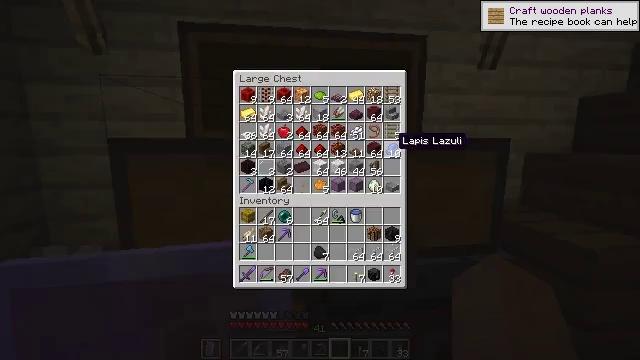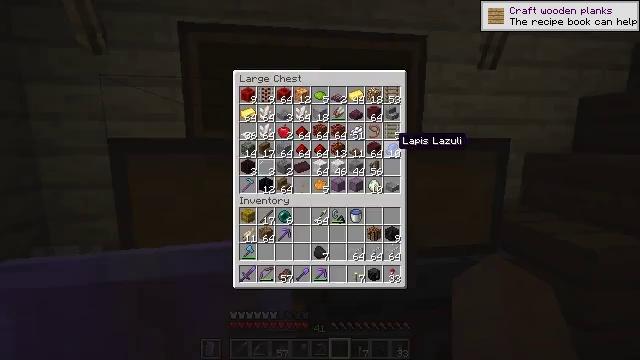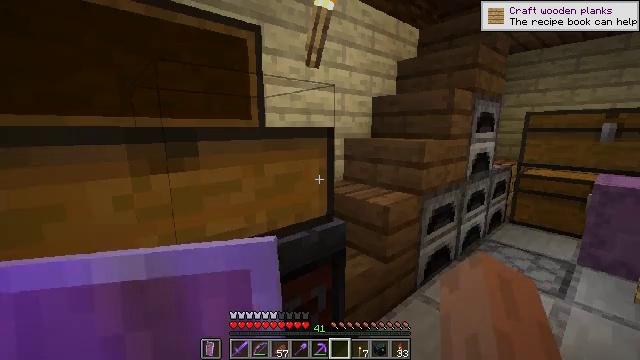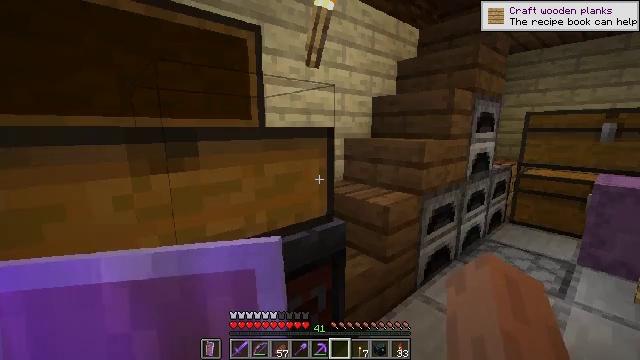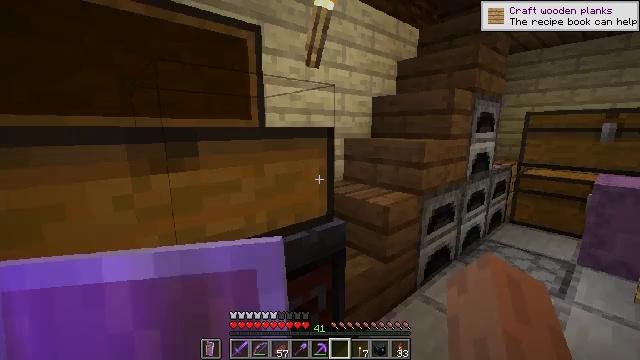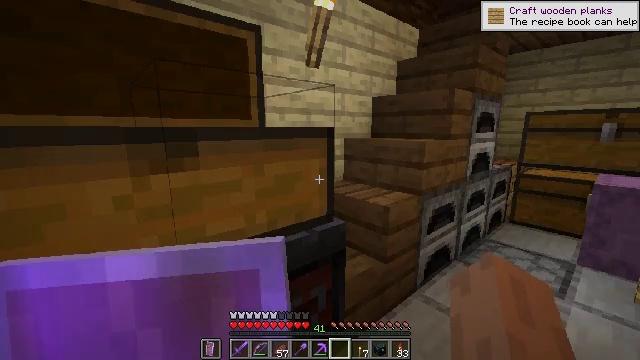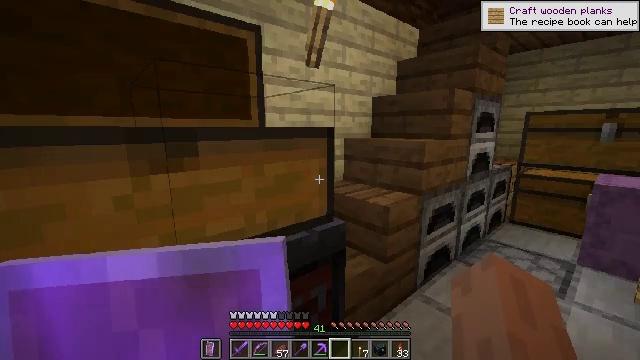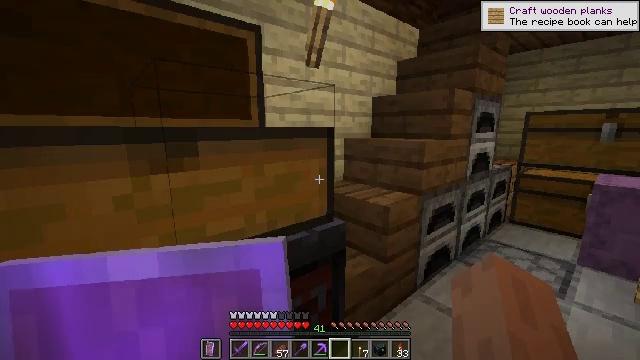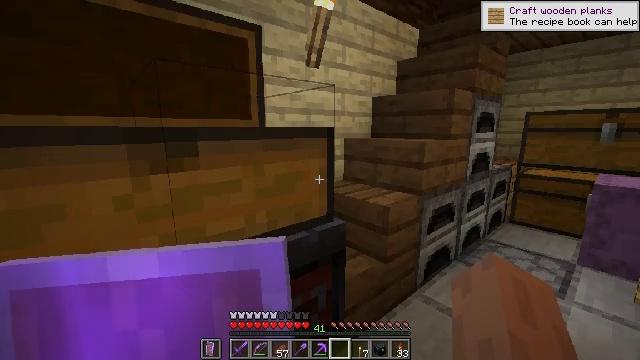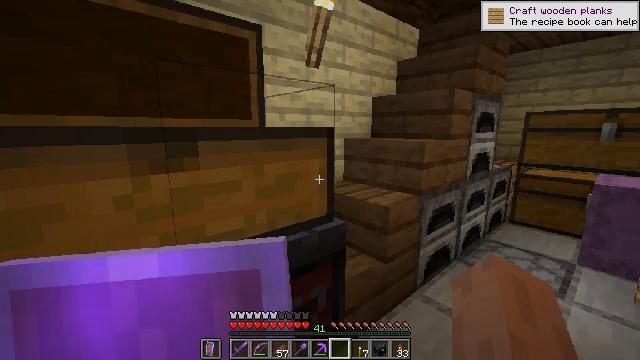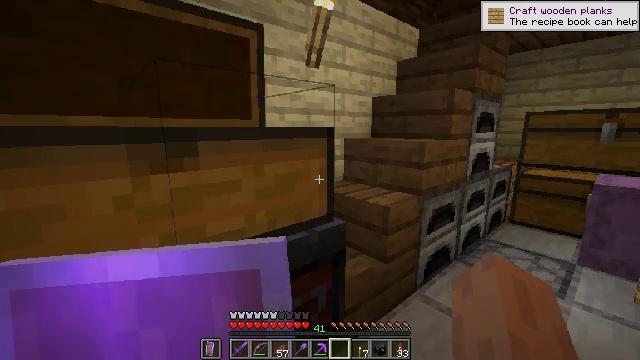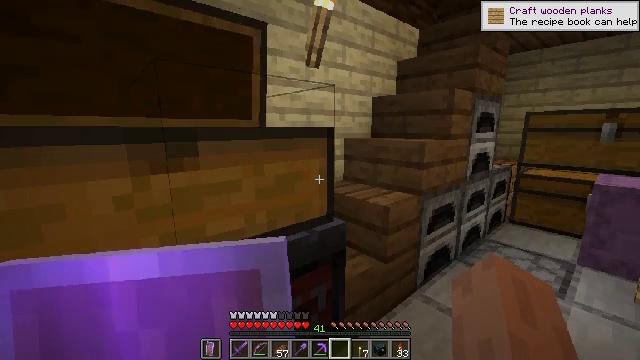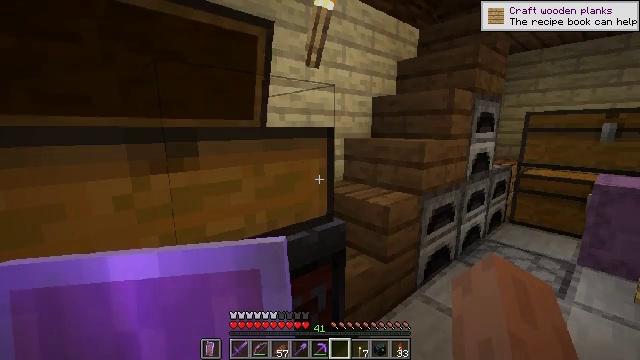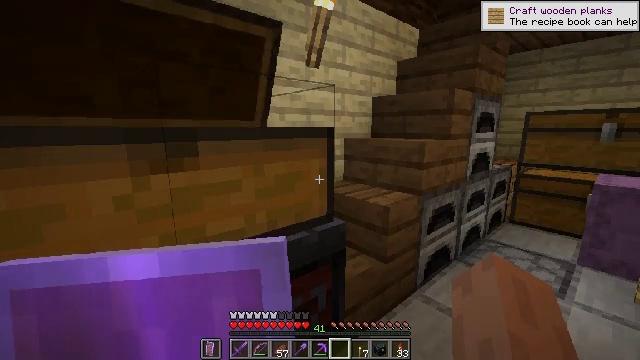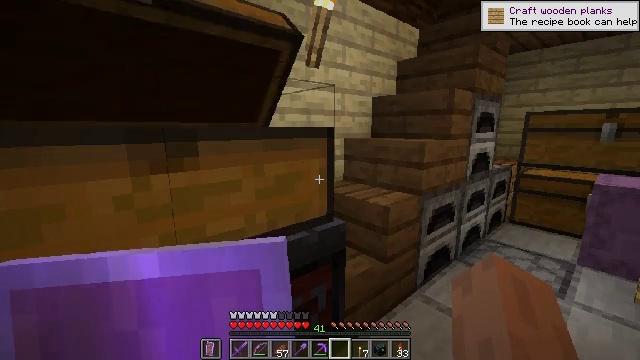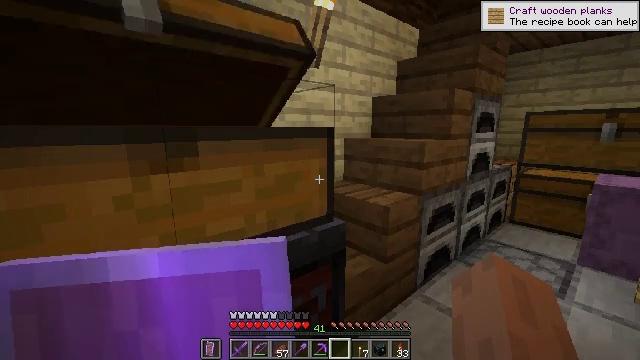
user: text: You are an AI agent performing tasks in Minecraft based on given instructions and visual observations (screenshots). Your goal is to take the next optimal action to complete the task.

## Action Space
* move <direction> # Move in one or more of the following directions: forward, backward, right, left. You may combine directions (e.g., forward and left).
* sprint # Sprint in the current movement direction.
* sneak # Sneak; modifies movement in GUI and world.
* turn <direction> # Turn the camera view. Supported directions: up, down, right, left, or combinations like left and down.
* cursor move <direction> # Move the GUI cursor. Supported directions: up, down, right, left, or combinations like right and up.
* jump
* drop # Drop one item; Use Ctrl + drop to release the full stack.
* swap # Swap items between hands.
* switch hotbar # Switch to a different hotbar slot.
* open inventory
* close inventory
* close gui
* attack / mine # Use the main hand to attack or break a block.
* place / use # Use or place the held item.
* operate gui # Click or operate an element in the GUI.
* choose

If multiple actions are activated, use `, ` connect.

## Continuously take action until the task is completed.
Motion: motion action
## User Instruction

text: Craft a dark oak fence gate in the crafting table.
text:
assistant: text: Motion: no_op
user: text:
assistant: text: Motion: move forward, turn right and down
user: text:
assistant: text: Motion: no_op
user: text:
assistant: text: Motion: no_op
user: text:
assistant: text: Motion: no_op
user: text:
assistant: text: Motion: no_op
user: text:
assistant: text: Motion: no_op
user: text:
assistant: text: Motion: no_op
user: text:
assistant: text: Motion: no_op
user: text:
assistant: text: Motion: no_op
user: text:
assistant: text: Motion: no_op
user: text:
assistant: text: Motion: no_op
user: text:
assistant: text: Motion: no_op
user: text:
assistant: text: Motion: no_op
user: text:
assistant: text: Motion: no_op
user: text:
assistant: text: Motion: no_op
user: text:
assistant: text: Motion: no_op
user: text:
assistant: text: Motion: no_op
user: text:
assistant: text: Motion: no_op
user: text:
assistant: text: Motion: no_op
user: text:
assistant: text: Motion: no_op
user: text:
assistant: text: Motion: no_op
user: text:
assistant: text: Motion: no_op
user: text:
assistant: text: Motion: move right
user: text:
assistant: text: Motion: move right
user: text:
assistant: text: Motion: move right, turn left
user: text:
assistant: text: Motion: move right, turn left
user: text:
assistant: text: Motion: turn left
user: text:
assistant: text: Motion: turn left
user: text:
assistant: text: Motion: no_op